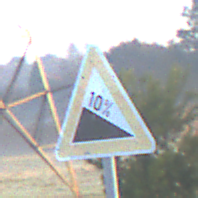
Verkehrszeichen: Gefaelle10
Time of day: Dawn
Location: Outdoor (Nature)
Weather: Clear
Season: NotSpecified
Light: Natural